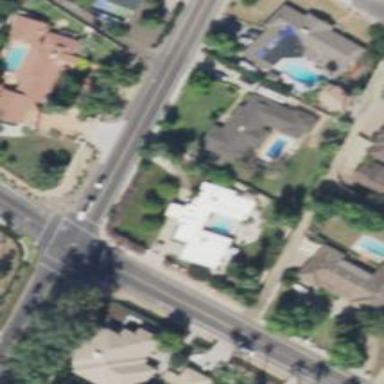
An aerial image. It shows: Driveway tunnel that serves as building passage.